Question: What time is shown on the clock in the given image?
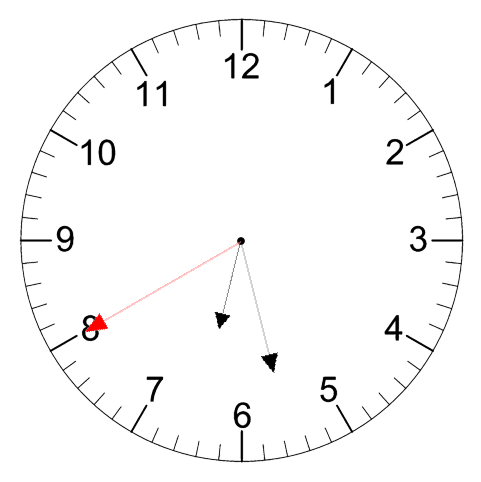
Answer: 06:27:40